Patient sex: M
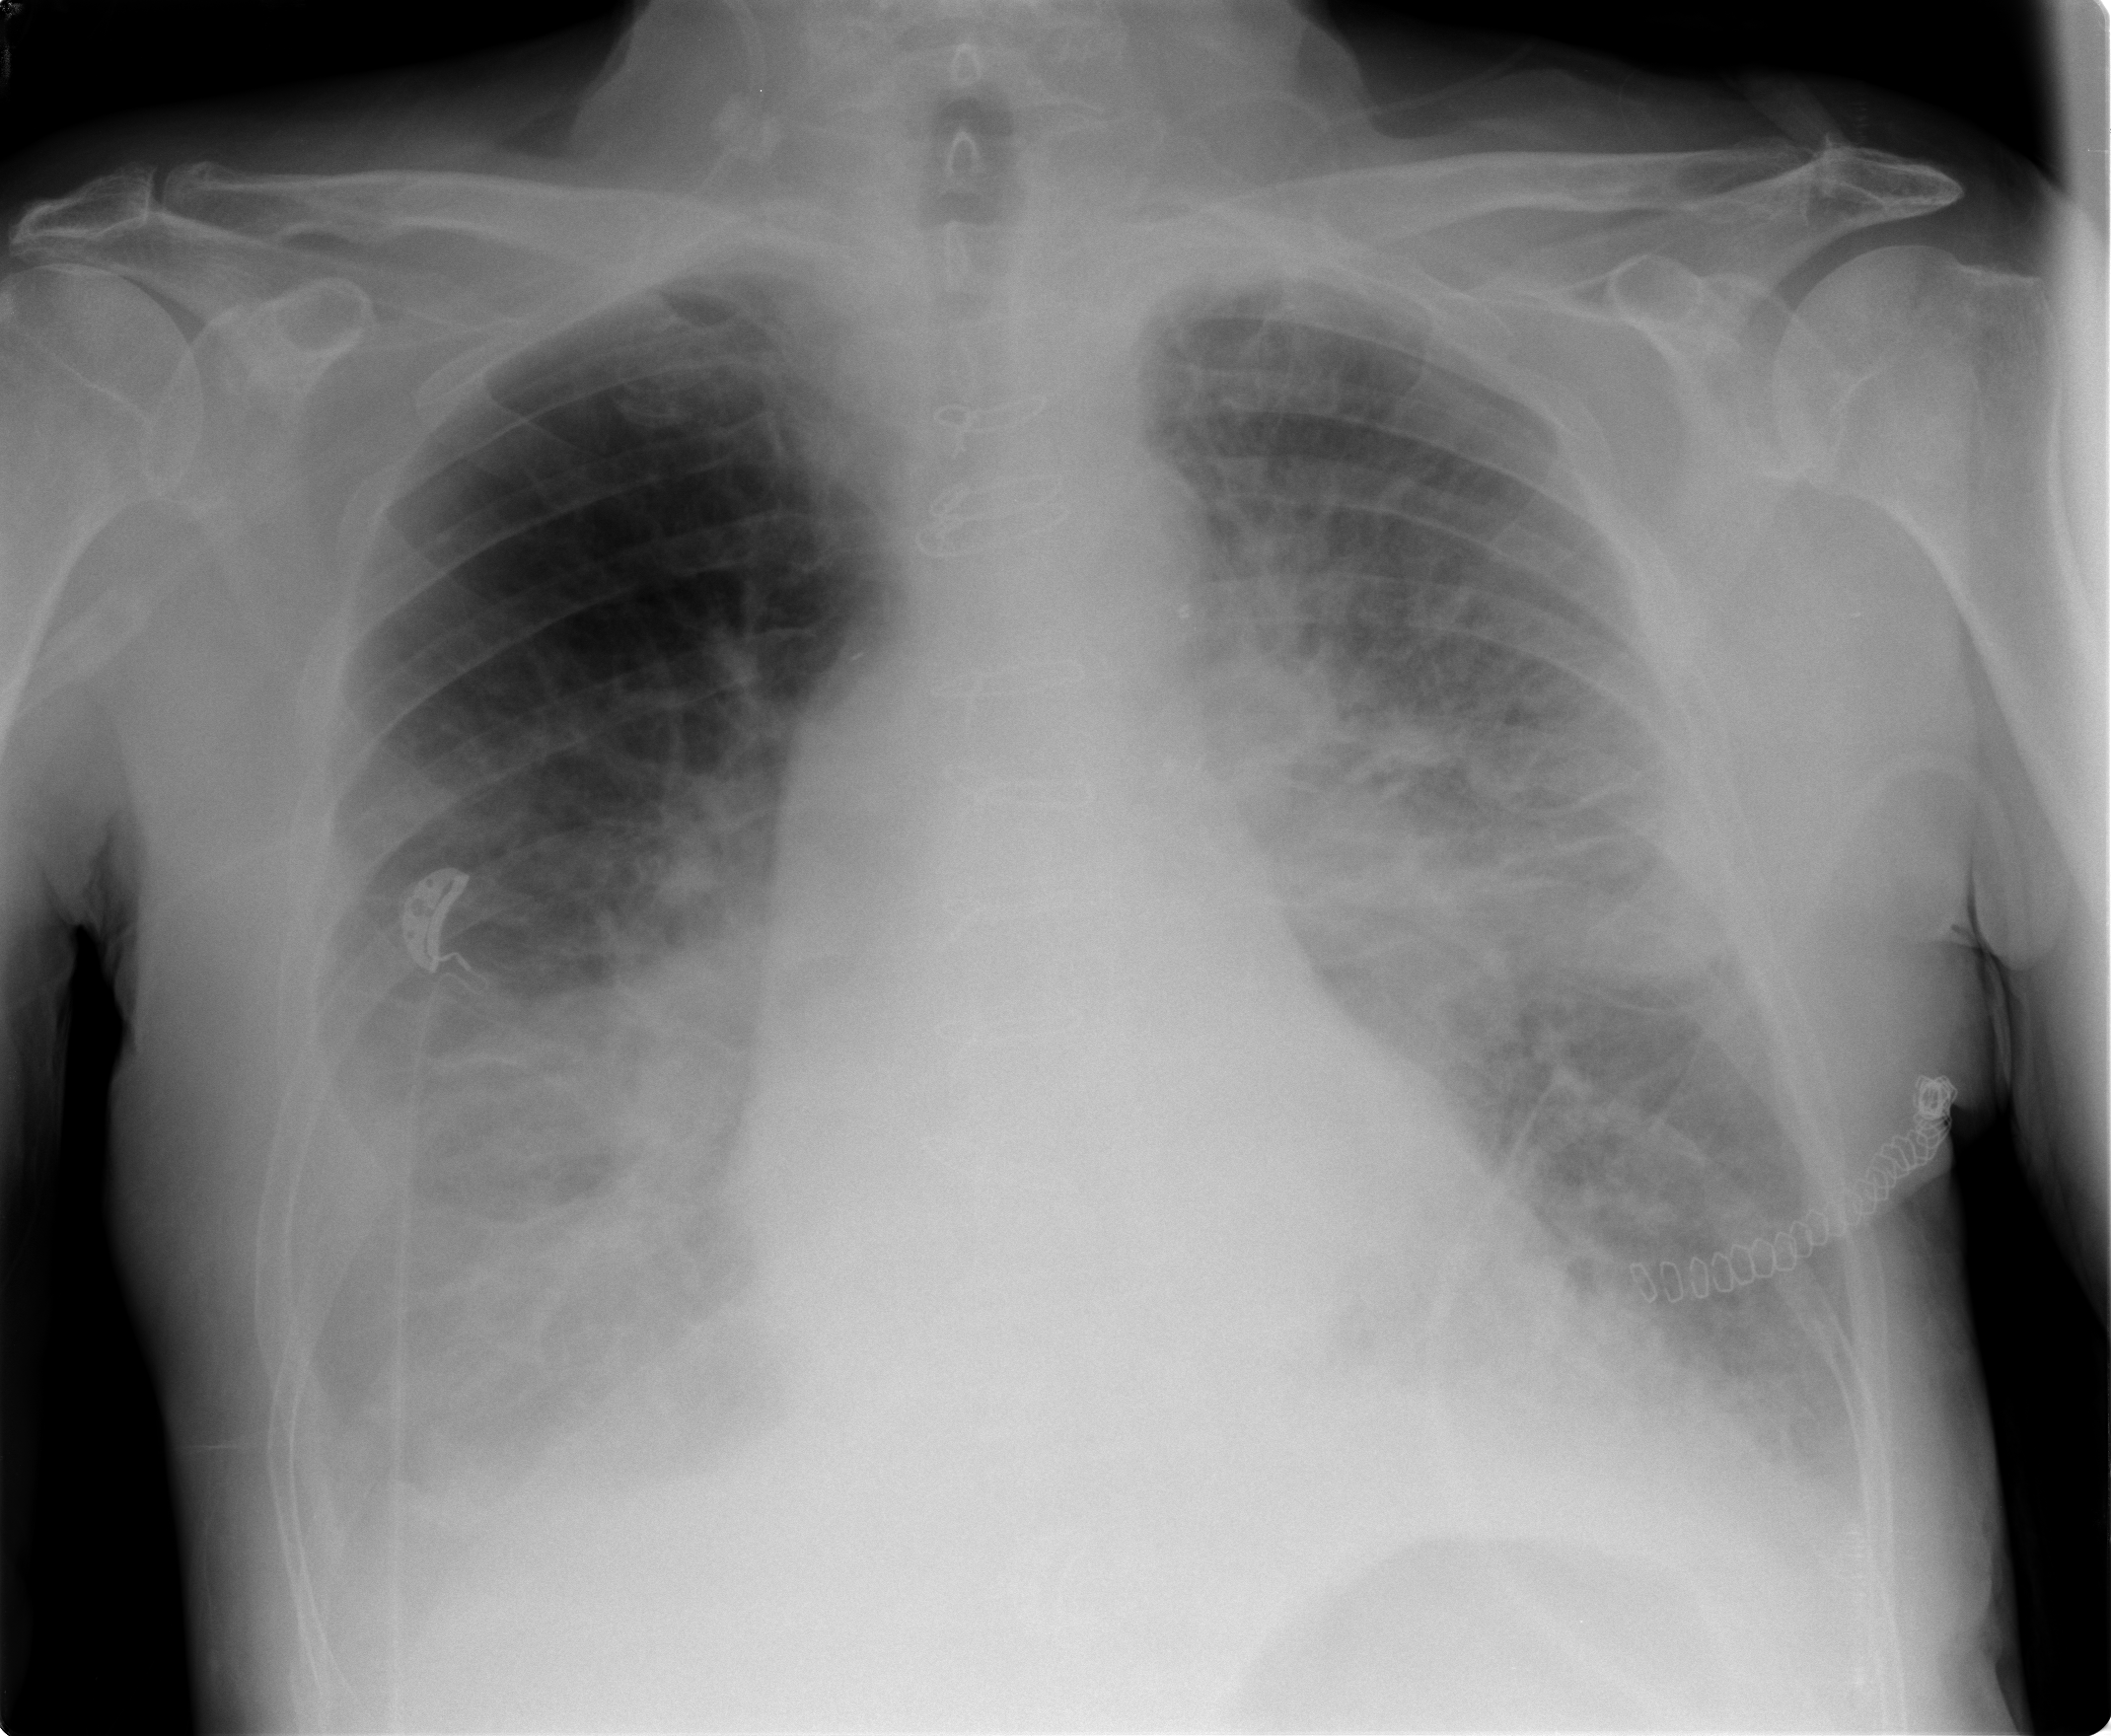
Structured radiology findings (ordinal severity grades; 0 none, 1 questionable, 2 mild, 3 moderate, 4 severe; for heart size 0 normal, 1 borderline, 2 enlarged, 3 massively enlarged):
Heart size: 0
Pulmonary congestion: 2
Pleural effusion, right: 2
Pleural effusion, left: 2
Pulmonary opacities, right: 2
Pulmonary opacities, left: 4
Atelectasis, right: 2
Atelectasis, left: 3